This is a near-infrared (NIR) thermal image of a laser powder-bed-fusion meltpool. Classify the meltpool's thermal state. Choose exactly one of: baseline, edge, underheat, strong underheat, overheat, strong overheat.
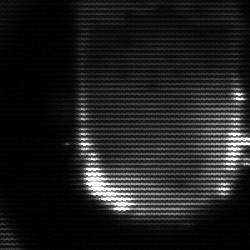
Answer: baseline